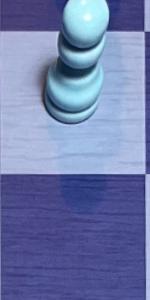
Label: Empty